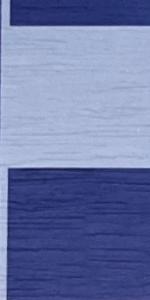
Label: Empty